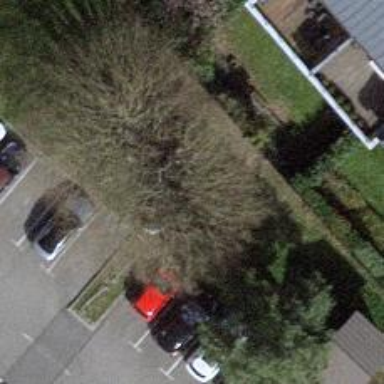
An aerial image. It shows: Evergreen tree with needle-leaved leaves.